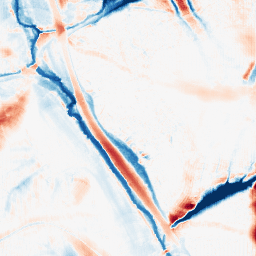
Category: morphological
Decomposition family: morphological_ellipse
Decomposition parameters: operation: average
width: 30
height: 50
Upsampling method: fft_zeropad
Upsampling parameters: scale: 2
Upsampling scale: 2